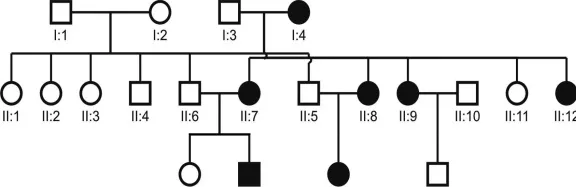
Pedigree of an Indian family with autosomal dominant congenital cataract (ADCC) is shown. The proband (III:2) is indicated by an arrow. Filled squares and circles represent affected males and females, respectively. Seven members in three generations were affected with bilateral cataract since childhood. Except the proband (III:2), all other affected members (I:4, II:7, II:8, II:9, II:12, III:2, III:3) were operated for bilateral congenital cataract in the first decade of their life.
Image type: radiology (mri)